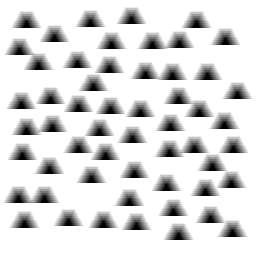
Squares: 0
Triangles: 55
Stars: 0
Total shapes: 55